Question: I'm struggling with adding 'spring framework' libaries to my eclipse (with maven plug-in 'm2eclipse')
How can I achieve it in easiest way and why is it so complicated for a newbe user?
It's really frustrating that I can't move on with thing that simple like this.
Main goal is add spring libaries to my 'pom.xml' file in 'depedencies' tab in my 'dynamic web project' in eclipse. 'Pom.xml' is generated thanks to 'maven plug-in'.
First of all I moved to the 'Eclipse Marketplace' and installed 'Spring Tool Suite for Eclipse Kepler 4.3' and the result is nothing - still can't add libaries. Second attempt was installing the same suite for my whole windows, nothing worked so far.
Sample screenshot (all I can add is this):

Where is spring-web, spring-context, spring-webmvc etc. ? For me it's night and I don't have fresh eye on it but what am i missing here?
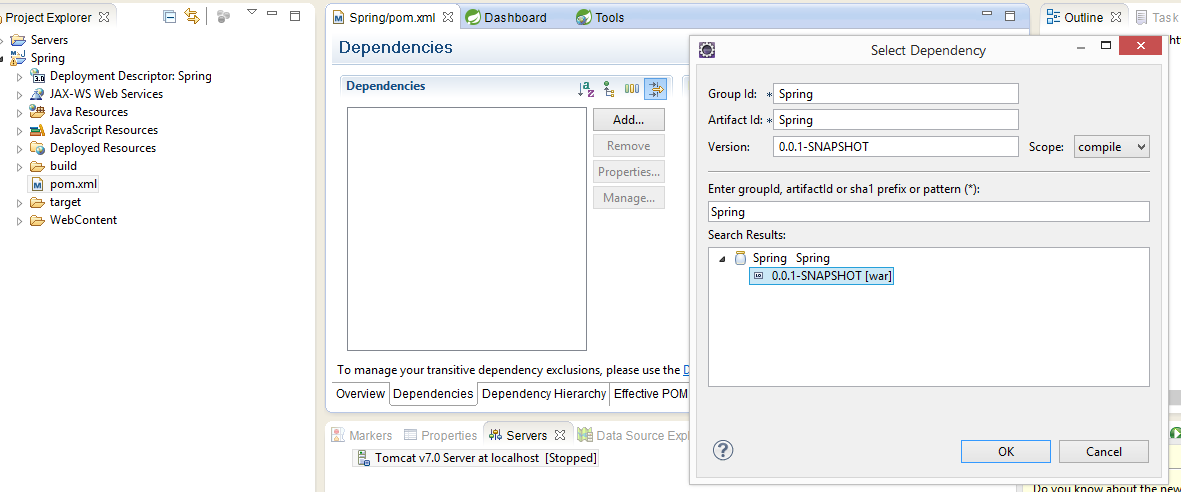
Answer: I have been using the Spring Framework and Java within Eclipse for a while now. And to be completely honest, the UI for pom.xml completely sucks. Just avoid the Eclipse UI for Maven and manipulate the raw XML. It is very intuitive and powerful.
So if you want to add a dependency, start using <URL>. From there you can get all the dependency snippets you need.
For 'spring-web' insert
'''
<dependency>
<groupId>org.springframework</groupId>
<artifactId>spring-web</artifactId>
<version>3.2.4.RELEASE</version>
</dependency>
'''
In the '<dependencies></dependencies>' section. And you are set.
The same can be done for context and webmvc.
Just for convenience here is spring-webmvc:
'''
<dependency>
<groupId>org.springframework</groupId>
<artifactId>spring-webmvc</artifactId>
<version>4.0.3.RELEASE</version>
</dependency>
'''
and here is spring-context
'''
<dependency>
<groupId>org.springframework</groupId>
<artifactId>spring-context</artifactId>
<version>4.0.3.RELEASE</version>
</dependency>
'''